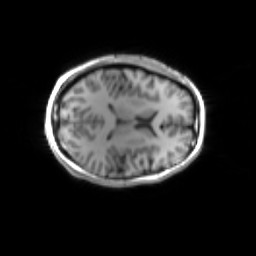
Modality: inplaneT1
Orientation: axial
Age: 22
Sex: female
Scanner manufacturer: siemens
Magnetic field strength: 3 T
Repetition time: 1.2 s
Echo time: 0.00251 s